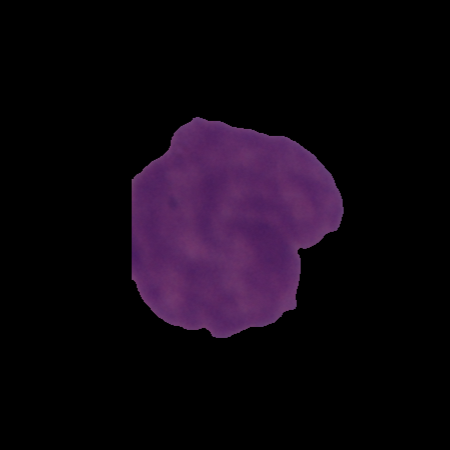
Label: cancer